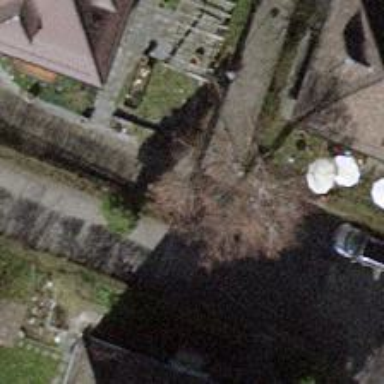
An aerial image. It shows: Bollard.